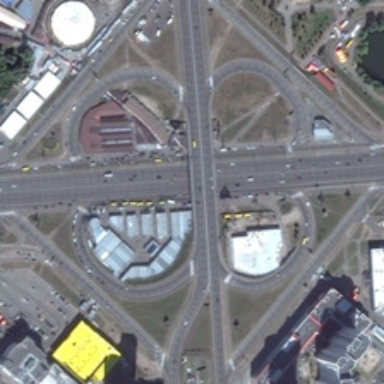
Several buildings and a pond are near a viaduct with some cars .